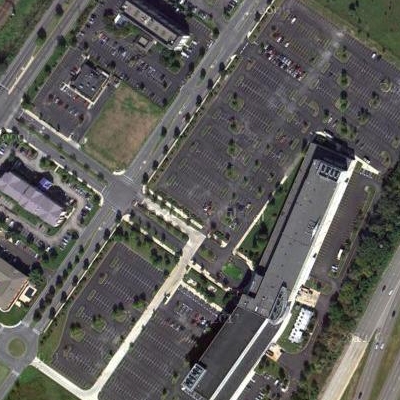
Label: Parking